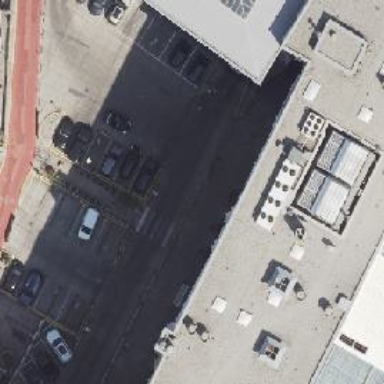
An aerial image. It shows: Asphalt parking aisle designated as service road.